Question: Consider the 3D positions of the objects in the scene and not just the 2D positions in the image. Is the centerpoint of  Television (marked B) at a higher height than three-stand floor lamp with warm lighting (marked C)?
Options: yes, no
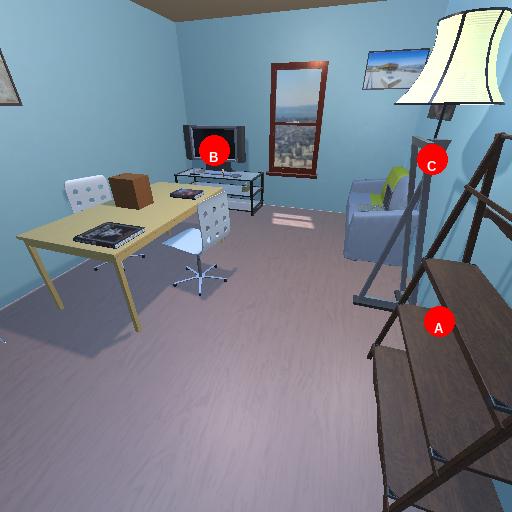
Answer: yes